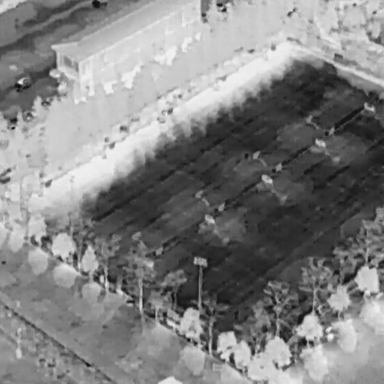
There are two People in the infrared image.